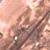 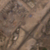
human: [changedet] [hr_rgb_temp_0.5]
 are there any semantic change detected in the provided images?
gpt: The area is further urbanized.